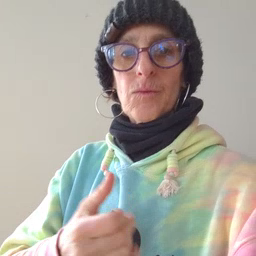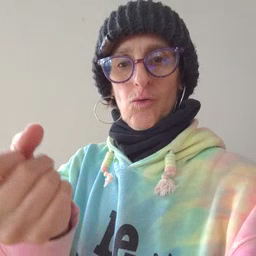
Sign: drawer